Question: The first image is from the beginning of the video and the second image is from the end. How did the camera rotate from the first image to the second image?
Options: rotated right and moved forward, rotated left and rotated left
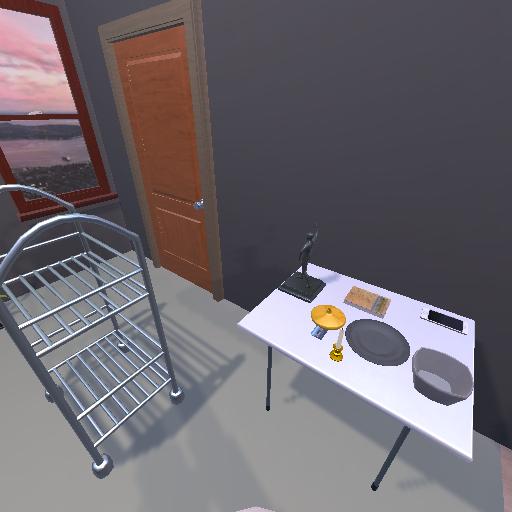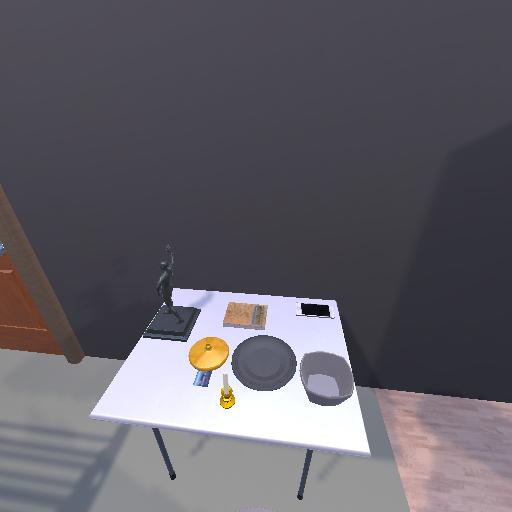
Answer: rotated right and moved forward